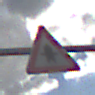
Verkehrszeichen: Vorfahrt
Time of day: Midday
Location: Outdoor (Nature)
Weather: PartlyCloudy
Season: NotSpecified
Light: Natural